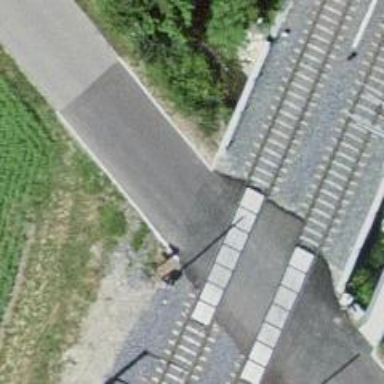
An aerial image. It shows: Railway level crossing.